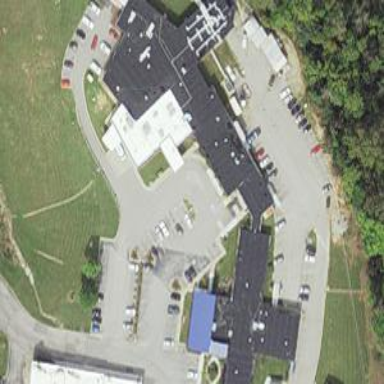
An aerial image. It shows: Hospital.